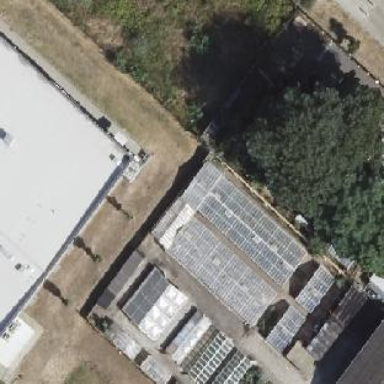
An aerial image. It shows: Greenhouse.